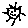
Label: sun